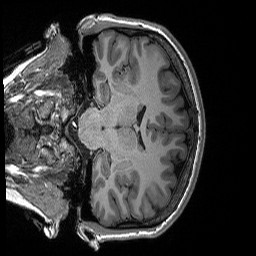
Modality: T1w
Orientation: coronal
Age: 18
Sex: female
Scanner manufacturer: siemens
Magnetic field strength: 3 T
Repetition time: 2.3 s
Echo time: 0.00298 s